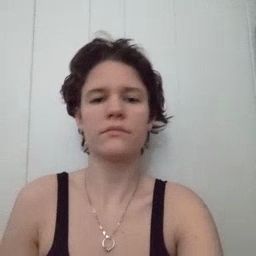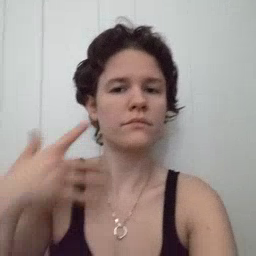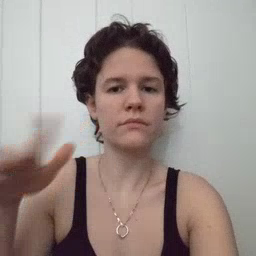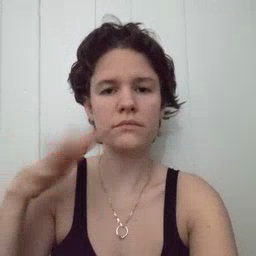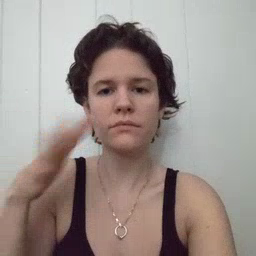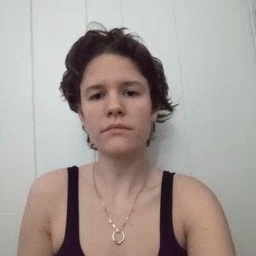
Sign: noisy